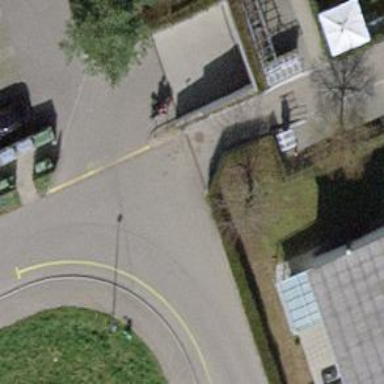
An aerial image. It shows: Cycle barrier.